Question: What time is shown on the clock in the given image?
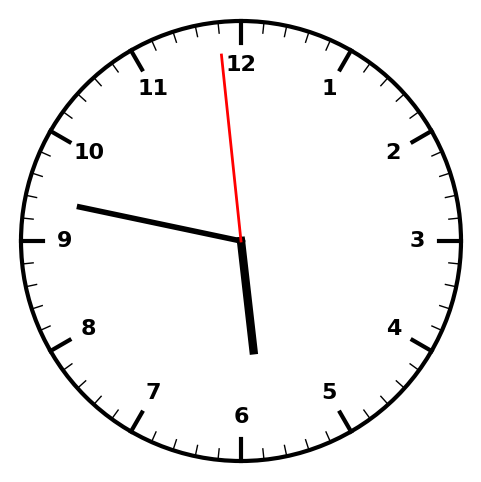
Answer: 05:46:59